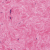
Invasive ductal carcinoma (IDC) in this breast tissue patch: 0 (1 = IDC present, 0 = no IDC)